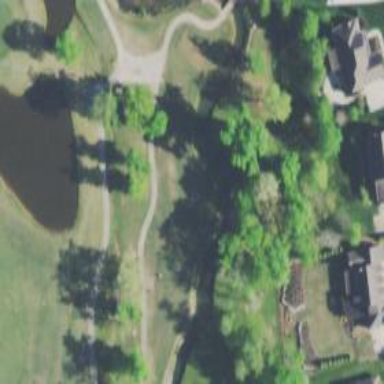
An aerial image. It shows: Path for golf carts.